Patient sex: M
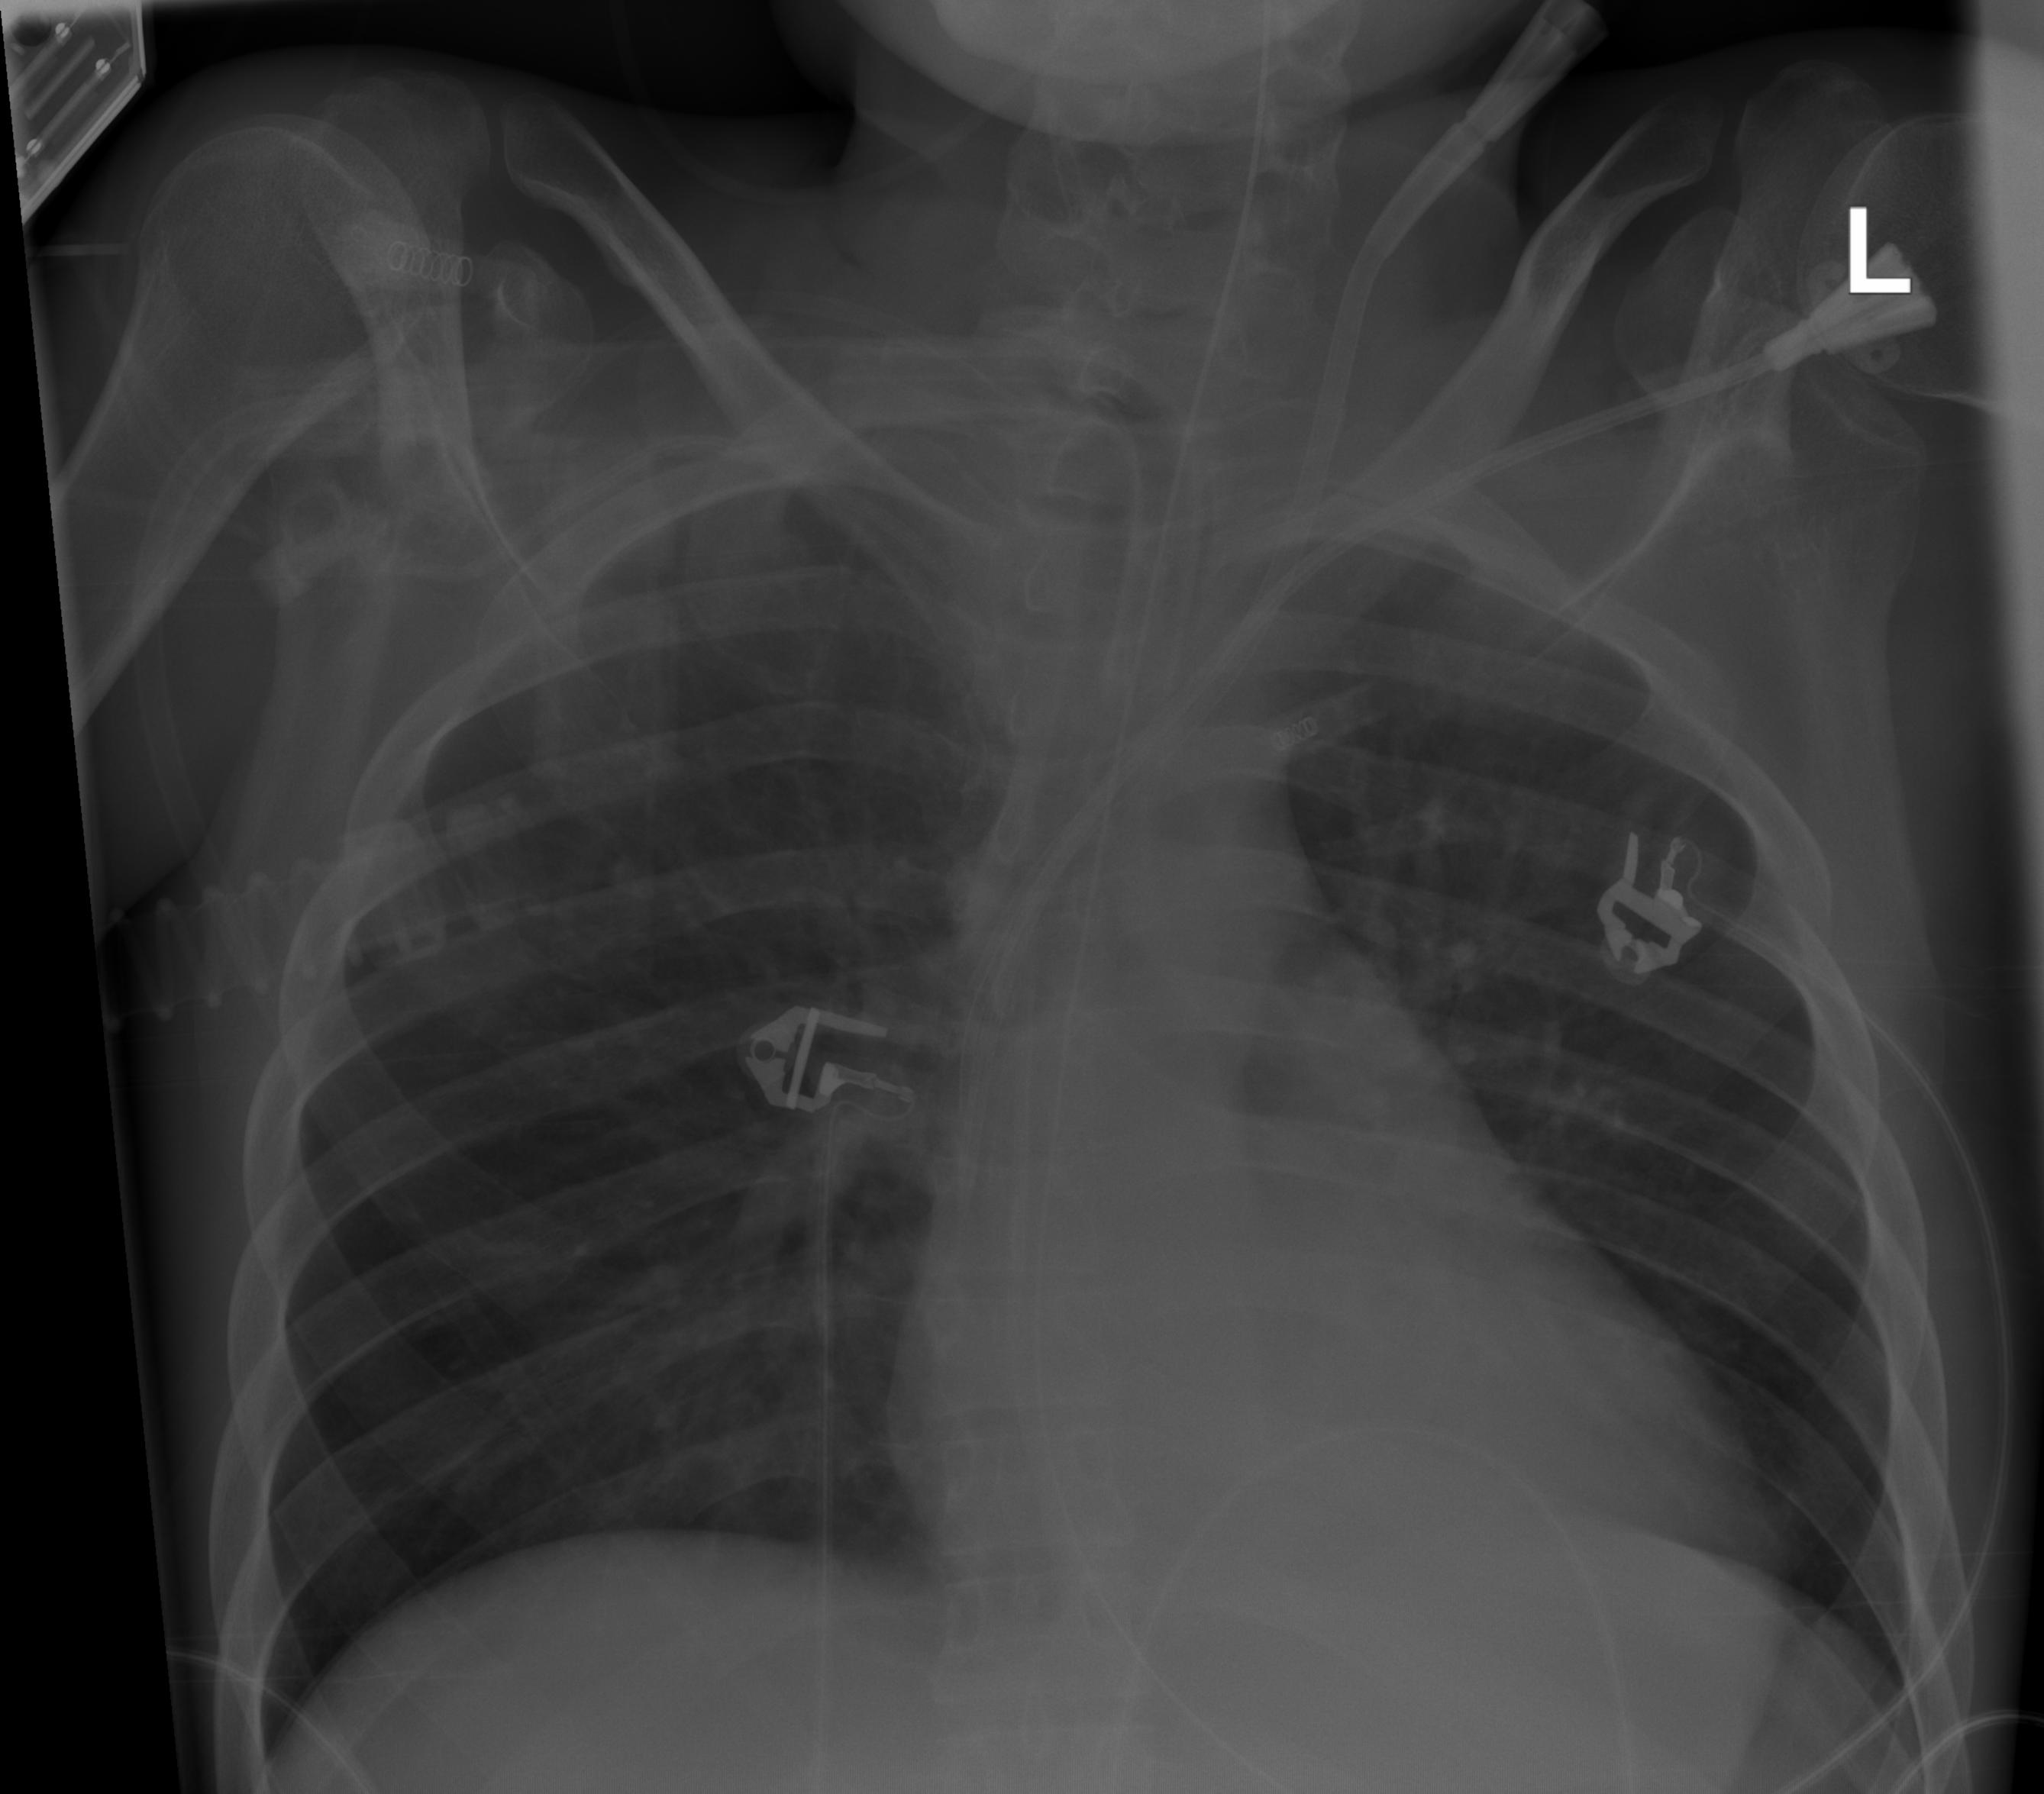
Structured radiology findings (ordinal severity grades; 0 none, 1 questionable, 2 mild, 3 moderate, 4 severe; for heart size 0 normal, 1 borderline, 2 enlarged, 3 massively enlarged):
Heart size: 0
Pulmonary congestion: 0
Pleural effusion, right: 0
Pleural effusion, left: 0
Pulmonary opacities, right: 1
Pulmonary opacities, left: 0
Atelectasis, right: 0
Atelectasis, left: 0